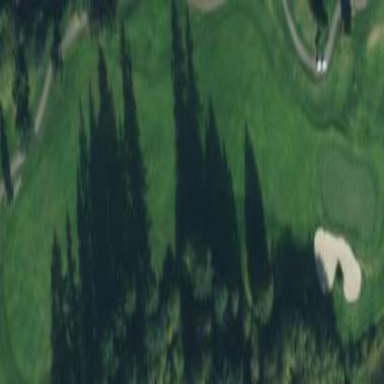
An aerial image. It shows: Scenic golf fairway.